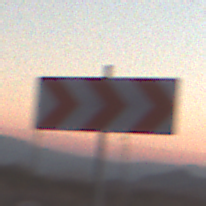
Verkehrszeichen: RichtungstafelnInKurvenGrossLinks
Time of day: SunriseSunset
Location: Outdoor (Suburban)
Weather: PartlyCloudy
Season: NotSpecified
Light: Natural